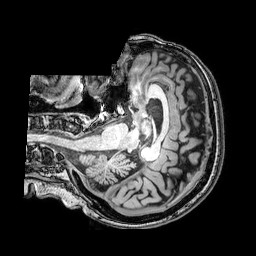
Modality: T1w
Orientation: axial
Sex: female
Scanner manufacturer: philips
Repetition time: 0.008154 s
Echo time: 0.00374 s